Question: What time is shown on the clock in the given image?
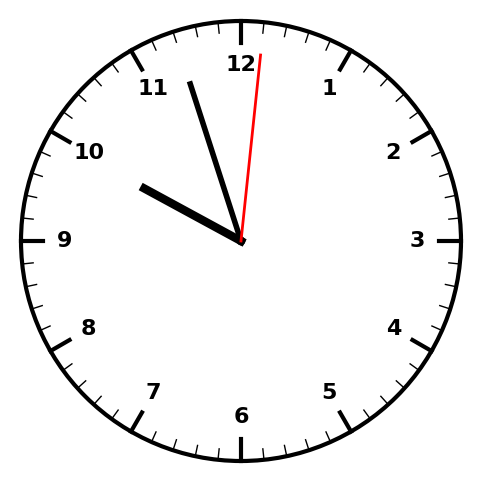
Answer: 09:57:01